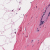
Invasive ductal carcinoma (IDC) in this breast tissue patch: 0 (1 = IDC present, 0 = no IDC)